Chest X-ray:
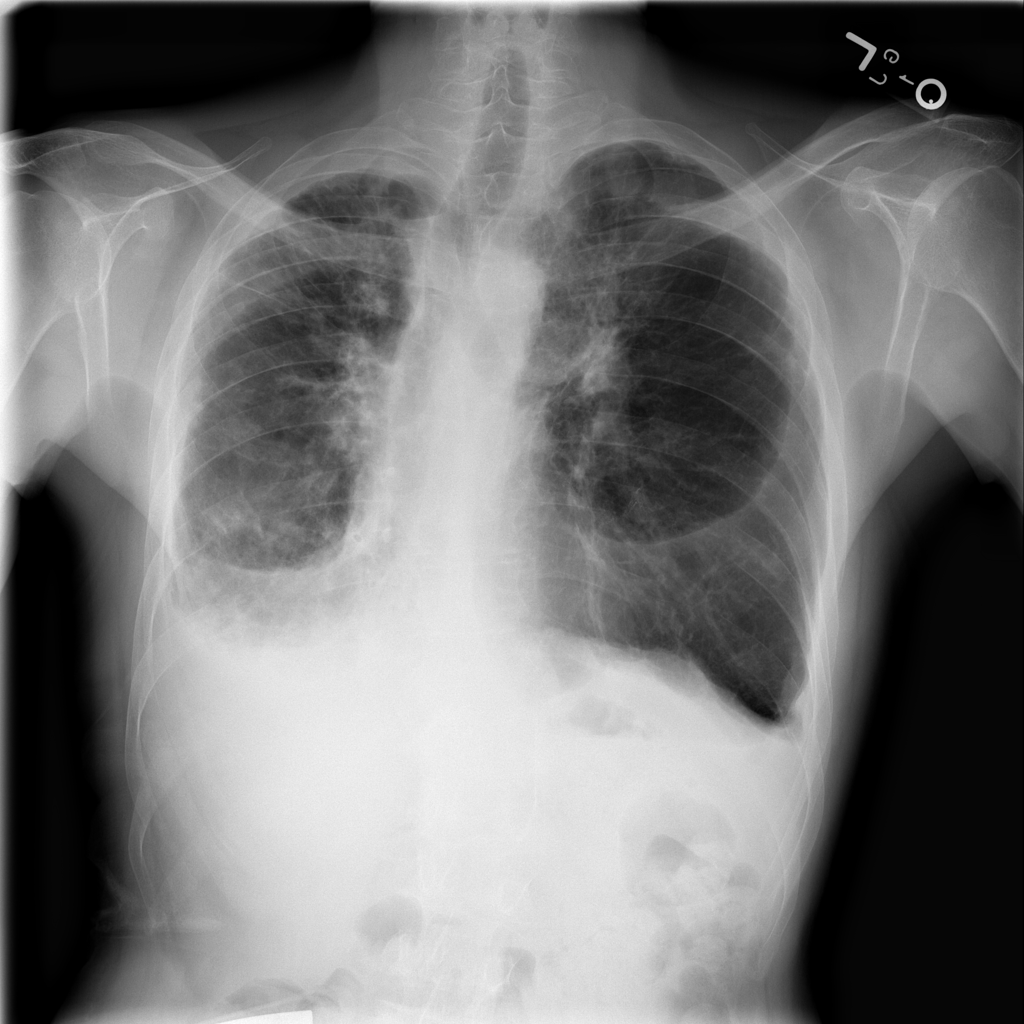
Findings: Fibrosis, Emphysema, Effusion, Pleural Thickening
No abnormal finding: no